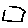
Label: hexagon